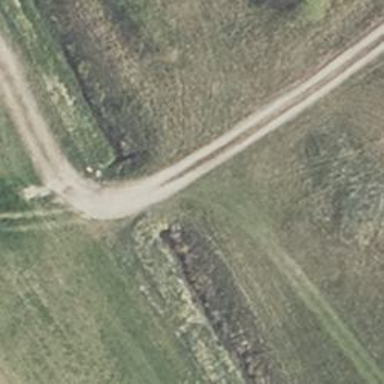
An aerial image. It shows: Culvert tunnel.